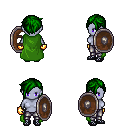
a pixel art fantasy rpg character, female body template, dark elf, purple skin, green cape, metal pants, green pixie cut hairstyle, gold gloves, ghillies, shield, four views (front, back, left, right), 2x2 character sprite sheet, small pixel art, hard edges, no anti-aliasing